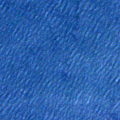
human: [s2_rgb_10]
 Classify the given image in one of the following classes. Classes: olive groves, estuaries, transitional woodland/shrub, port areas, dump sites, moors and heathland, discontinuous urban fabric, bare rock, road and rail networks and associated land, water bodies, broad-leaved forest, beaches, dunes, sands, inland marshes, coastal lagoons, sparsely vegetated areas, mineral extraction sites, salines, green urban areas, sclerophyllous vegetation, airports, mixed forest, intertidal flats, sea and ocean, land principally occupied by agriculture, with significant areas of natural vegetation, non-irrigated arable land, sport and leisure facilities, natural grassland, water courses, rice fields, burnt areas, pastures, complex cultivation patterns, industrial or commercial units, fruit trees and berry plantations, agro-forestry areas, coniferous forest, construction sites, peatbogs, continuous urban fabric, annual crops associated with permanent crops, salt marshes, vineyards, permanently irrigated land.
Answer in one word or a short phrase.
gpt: sea and ocean